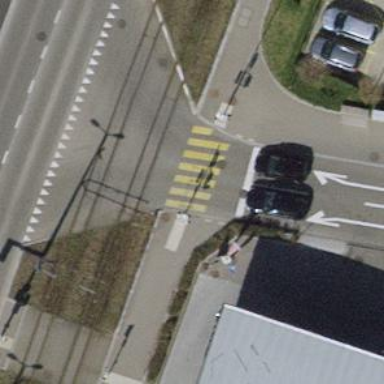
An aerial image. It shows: Asphalt footway with crossing.